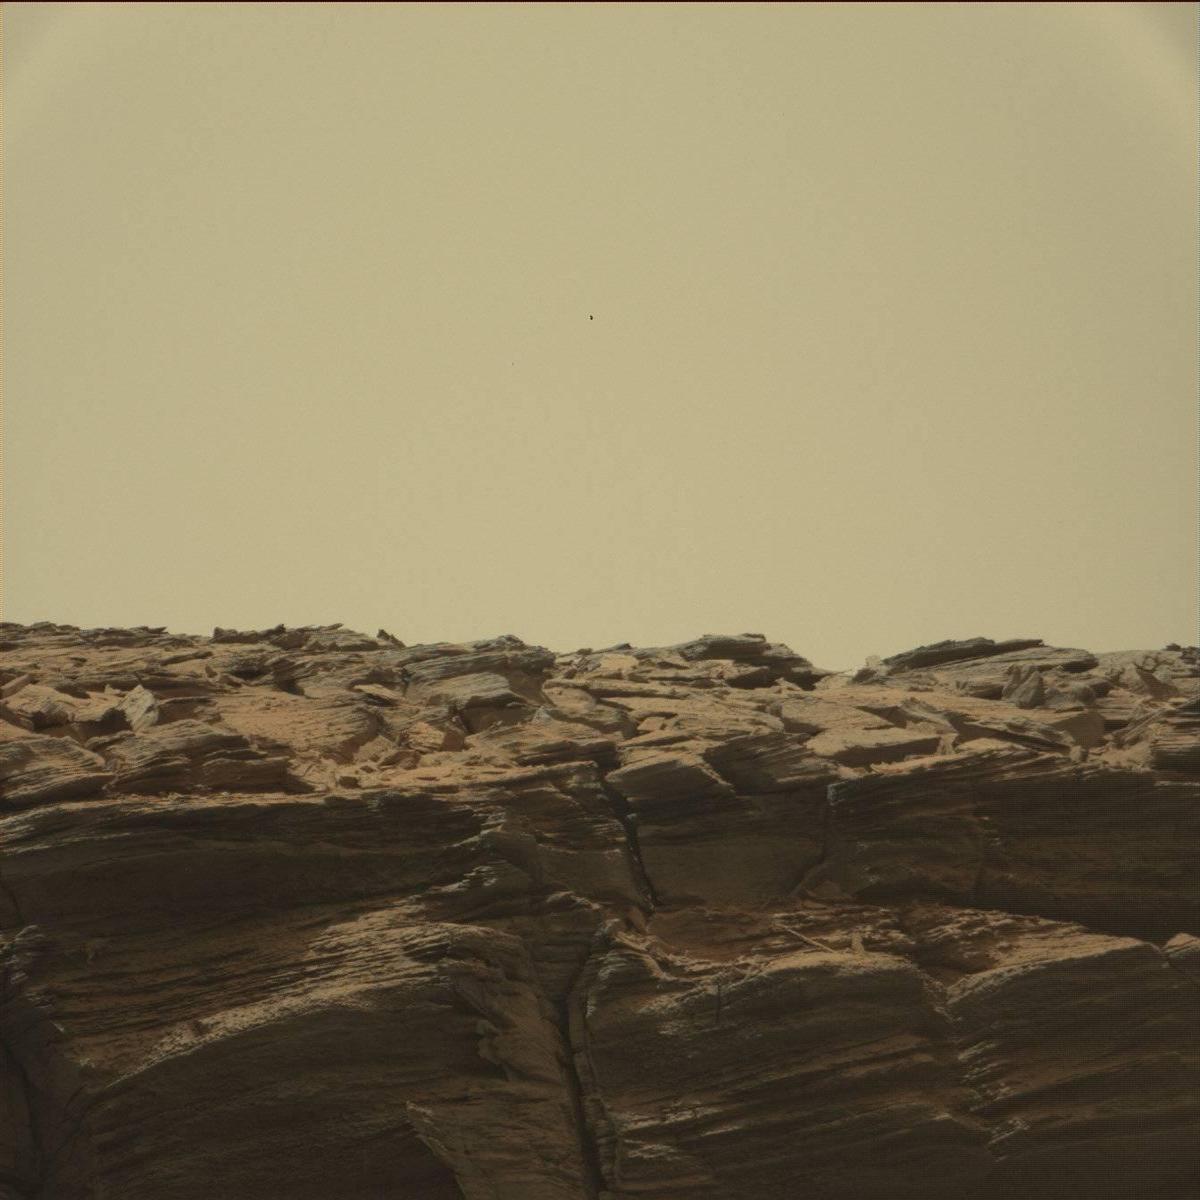
Terrain classes present: Bedrock, Sand / Soil, Sky